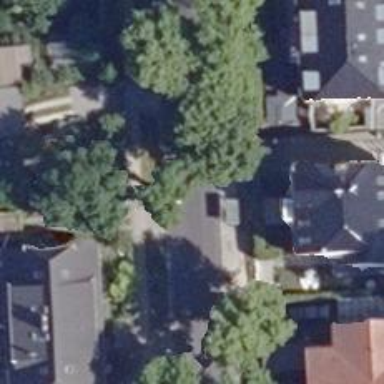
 with the sidewalk on the right having dirt surface."